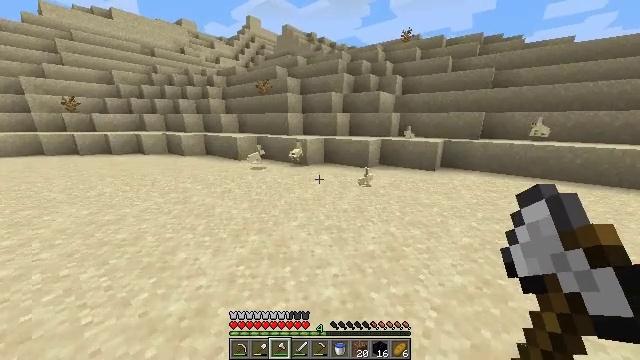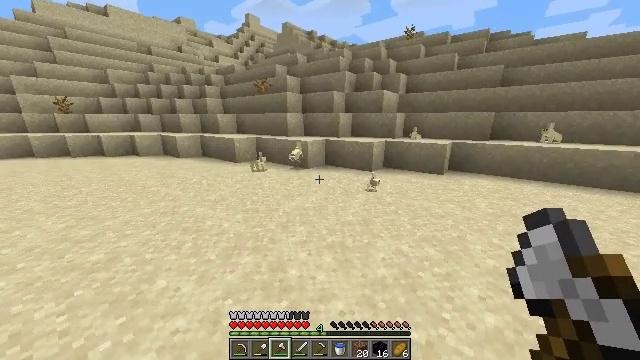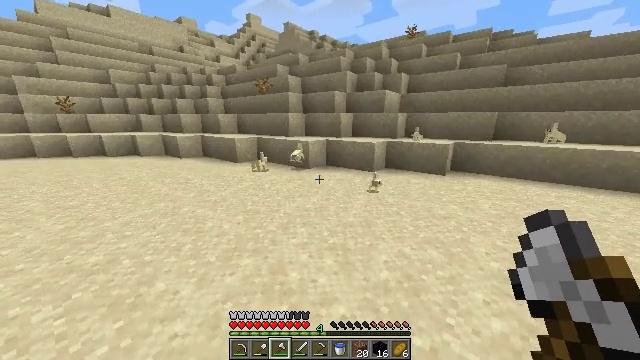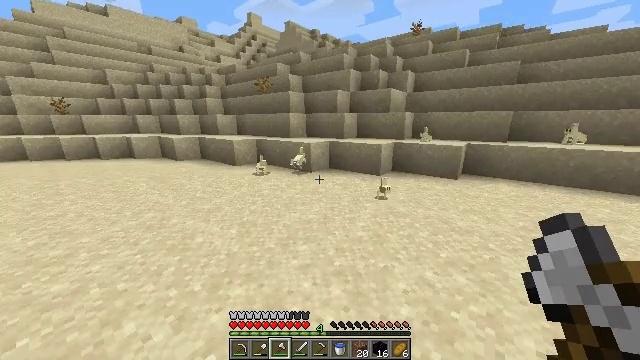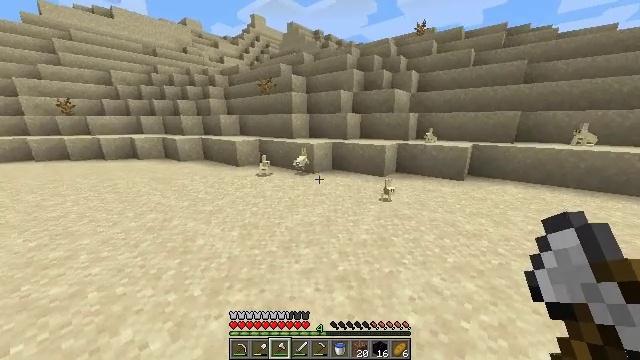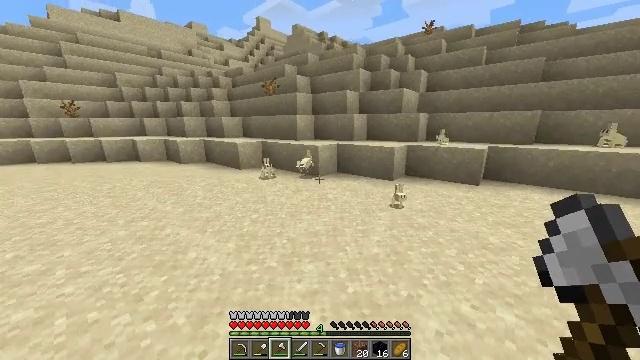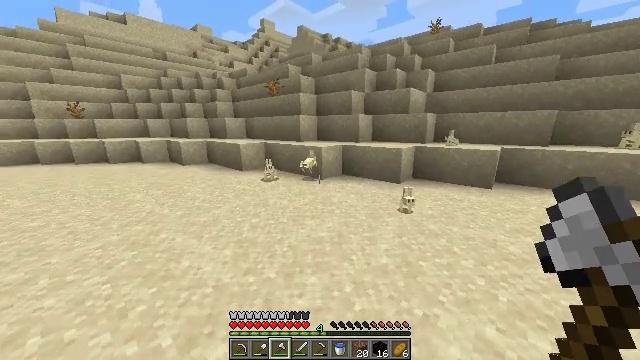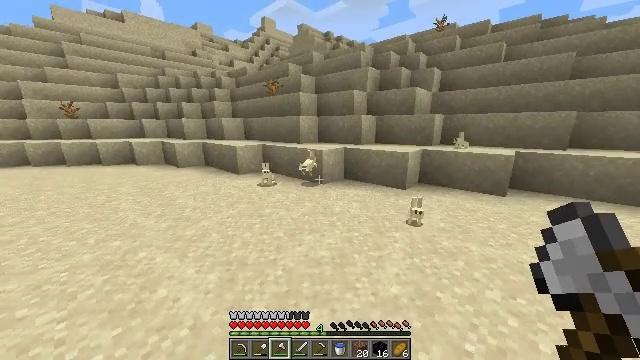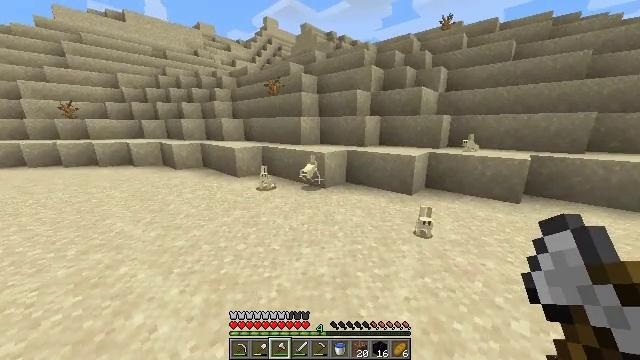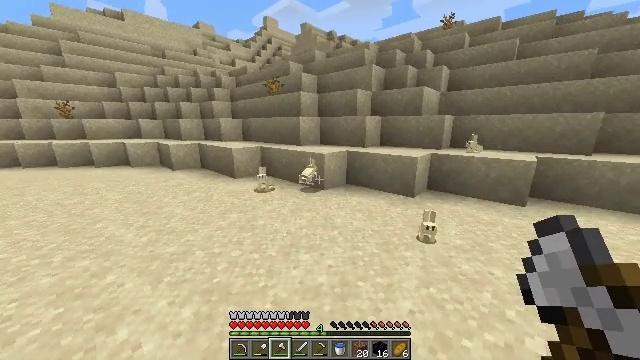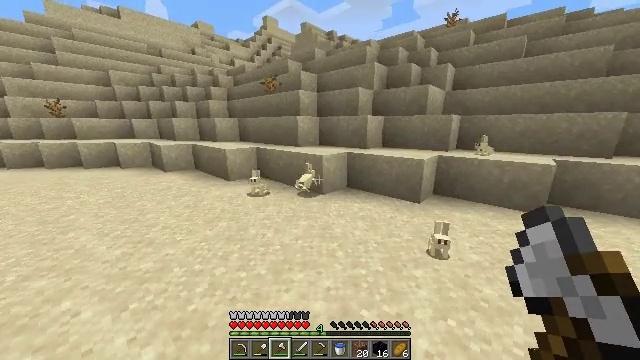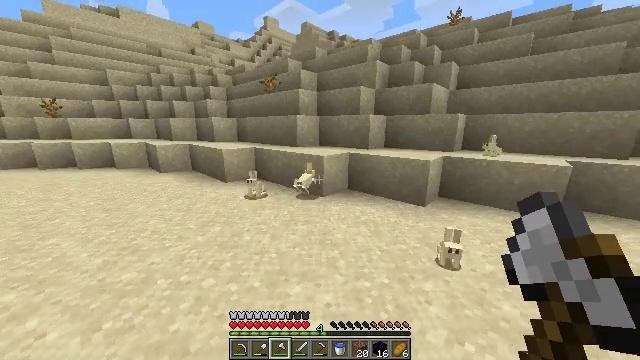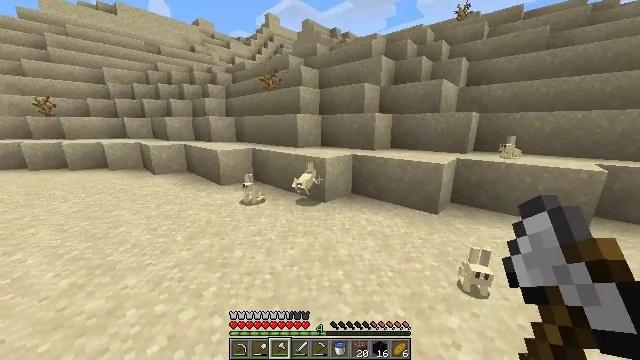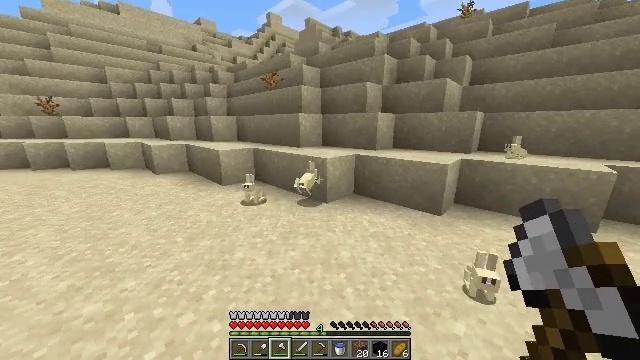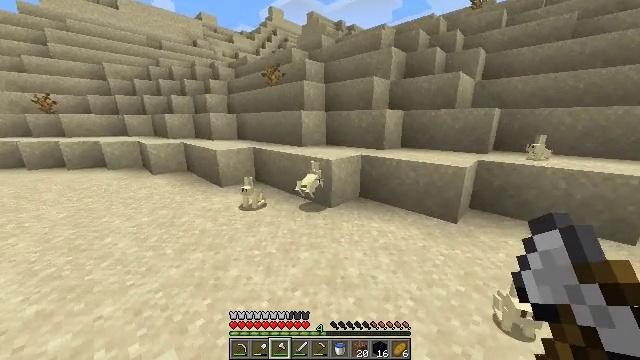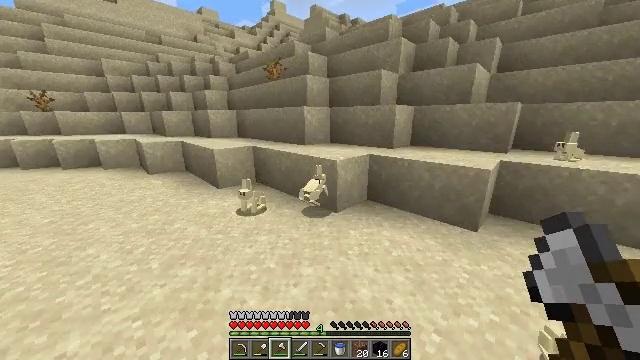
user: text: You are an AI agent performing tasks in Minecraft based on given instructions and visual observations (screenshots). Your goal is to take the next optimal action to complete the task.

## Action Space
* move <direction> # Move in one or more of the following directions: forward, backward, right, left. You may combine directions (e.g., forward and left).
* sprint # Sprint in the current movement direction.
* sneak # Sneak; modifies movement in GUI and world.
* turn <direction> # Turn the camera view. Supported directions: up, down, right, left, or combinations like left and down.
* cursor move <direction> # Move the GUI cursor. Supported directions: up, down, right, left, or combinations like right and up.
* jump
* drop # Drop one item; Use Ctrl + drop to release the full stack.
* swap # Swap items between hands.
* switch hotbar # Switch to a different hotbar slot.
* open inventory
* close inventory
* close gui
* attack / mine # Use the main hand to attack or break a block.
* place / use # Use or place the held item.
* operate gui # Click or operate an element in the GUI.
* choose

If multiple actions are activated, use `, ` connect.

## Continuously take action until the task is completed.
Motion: motion action
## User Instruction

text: Hunt a rabbit.
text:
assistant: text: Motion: move forward, sprint
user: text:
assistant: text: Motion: move forward, sprint
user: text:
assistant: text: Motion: move forward, sprint
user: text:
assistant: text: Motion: move forward, sprint
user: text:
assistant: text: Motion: move forward, sprint, turn left
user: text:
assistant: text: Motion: move forward, sprint, turn left
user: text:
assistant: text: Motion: move forward, sprint
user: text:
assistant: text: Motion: move forward, sprint
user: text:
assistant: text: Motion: move forward, sprint
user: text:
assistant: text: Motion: move forward, sprint
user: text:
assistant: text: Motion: move forward, sprint
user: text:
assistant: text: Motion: move forward, sprint
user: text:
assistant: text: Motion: move forward, sprint
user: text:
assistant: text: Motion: move forward, sprint
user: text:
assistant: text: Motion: move forward, sprint
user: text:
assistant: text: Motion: move forward, sprint, turn left and down
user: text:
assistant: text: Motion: move forward, sprint, turn left and down
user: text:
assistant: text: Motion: move forward, turn left and down
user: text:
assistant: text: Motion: move forward, attack / mine
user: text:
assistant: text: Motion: move forward, attack / mine
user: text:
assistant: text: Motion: move forward, turn down, attack / mine
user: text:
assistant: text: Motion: move forward
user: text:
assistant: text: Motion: move forward, turn right, attack / mine
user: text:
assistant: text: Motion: attack / mine